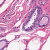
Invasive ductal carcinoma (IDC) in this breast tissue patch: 0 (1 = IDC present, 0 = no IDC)